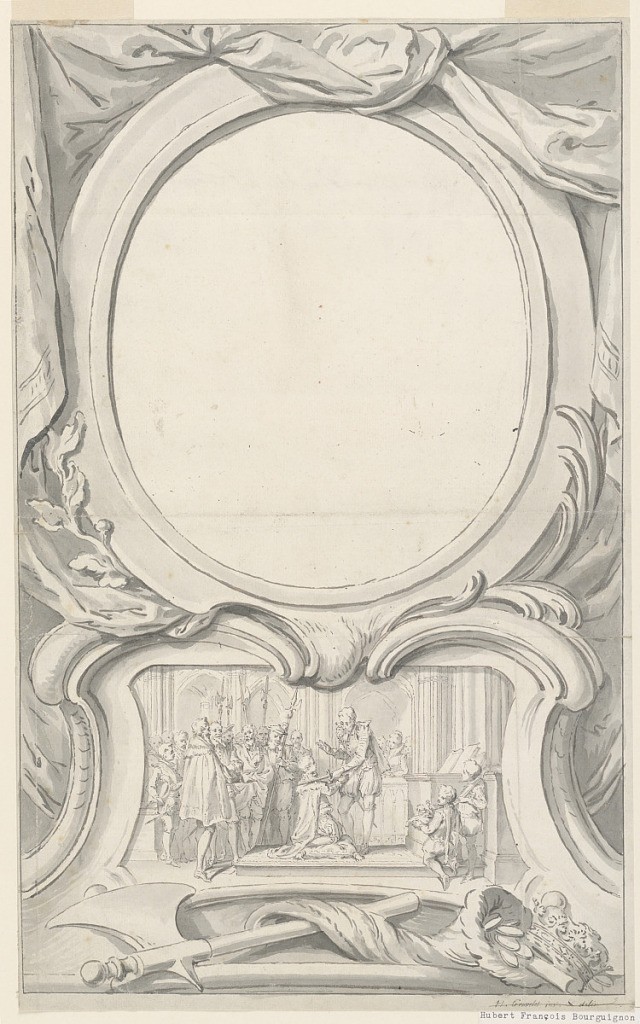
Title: Design for Frame Surrounding the Portrait of Edward Seymour, Duke of Somerset
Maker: Gravelot, French, 1699 - 1773, active in England
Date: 1737–38
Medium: Pen and black ink, brush and black wash, red chalk on paper
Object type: Drawing
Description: Design for frame surrounding the portrait of Edward Seymour, Duke of Somerset. Two escutcheons; the upper one blank and intended for the portrait. The lower escutcheon contains a figural scene depicting the ceremonial dubbing of Edward VI. Framing lines and narrow paper margins.